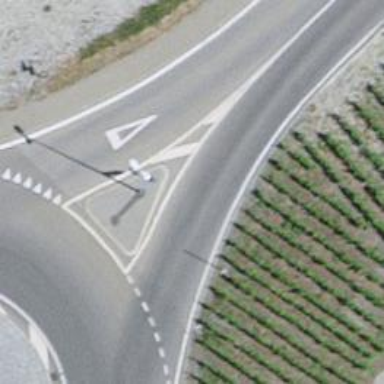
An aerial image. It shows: Asphalt road classified as primary highway.